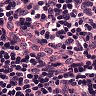
Metastatic tissue present: no